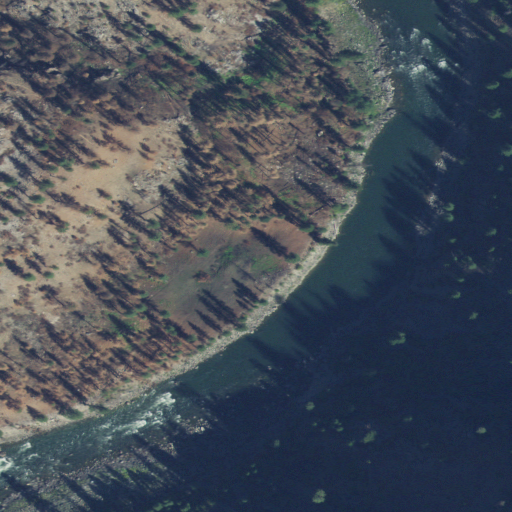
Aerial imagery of bar in Idaho named Boise Bar containing evergreen forest, grassland, shrub, and open water